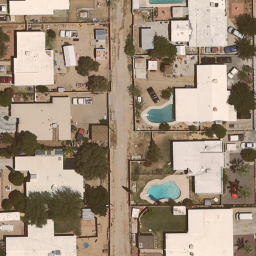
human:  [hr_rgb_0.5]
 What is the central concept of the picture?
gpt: medium residential